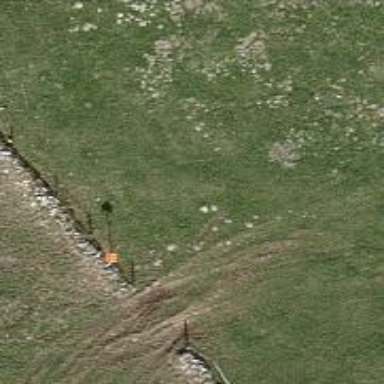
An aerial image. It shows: Pole supporting roof covering pipeline marker.